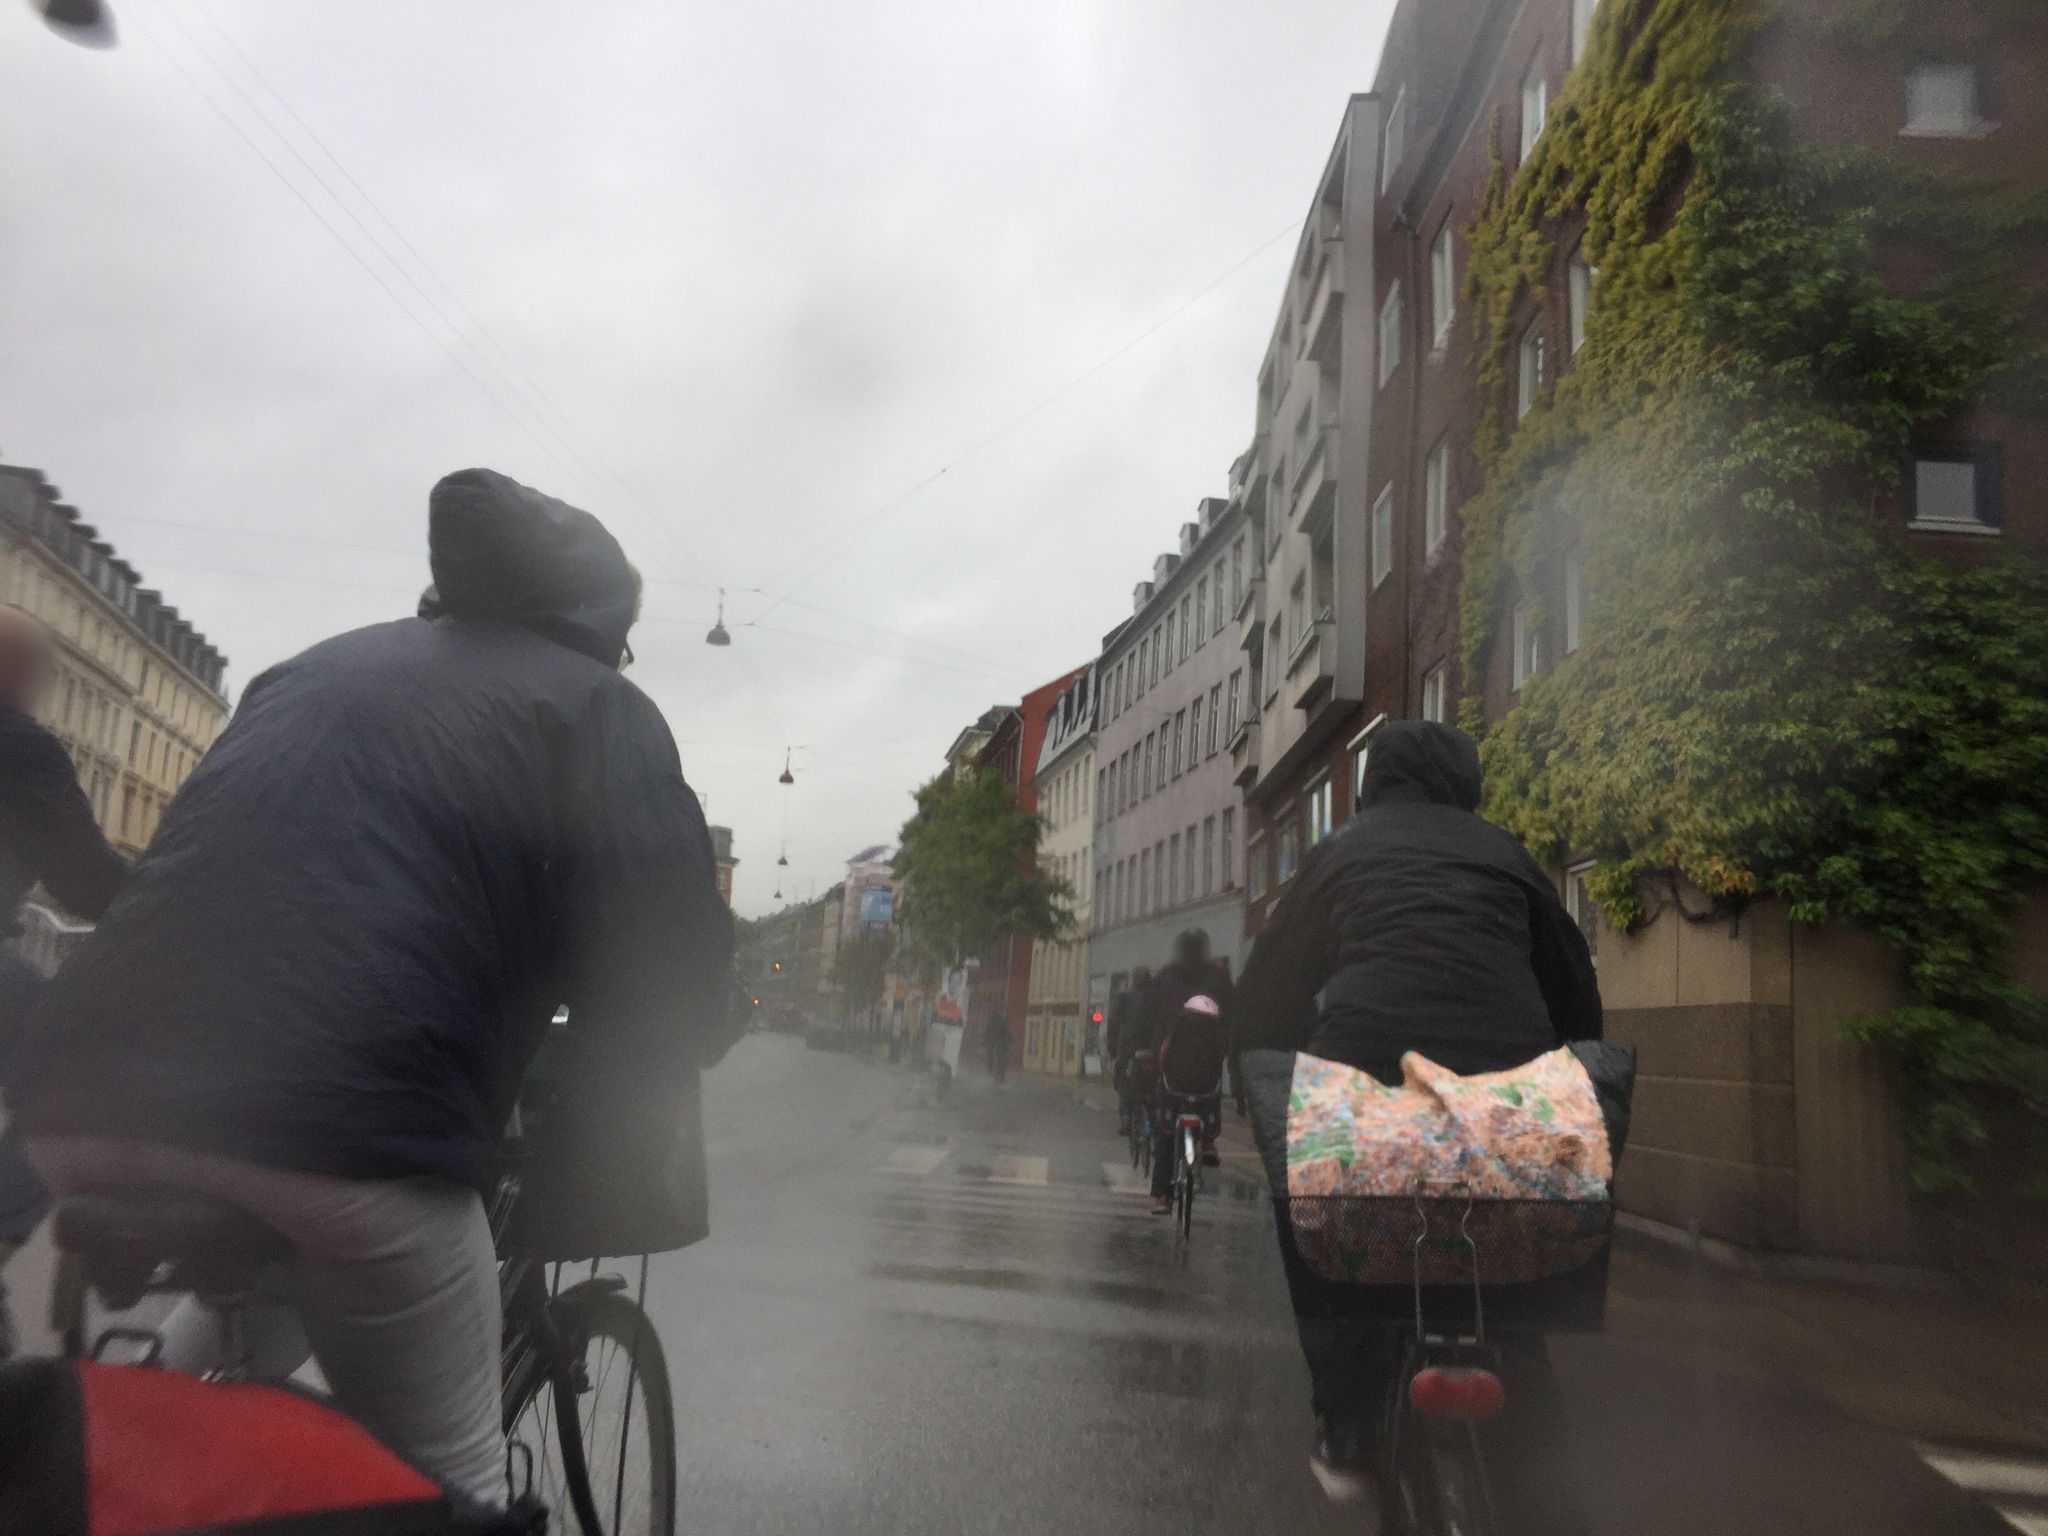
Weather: rainy
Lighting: day
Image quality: good
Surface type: walking surface
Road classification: residential
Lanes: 3
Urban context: urban centre
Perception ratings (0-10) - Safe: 4.39, Lively: 4.77, Beautiful: 5.06, Boring: 3.03, Depressing: 1.57, Wealthy: 6.56